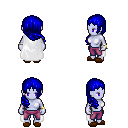
a pixel art fantasy rpg character, female body template, dark elf, purple skin, white cape, magenta pants, blue right-swept hairstyle, bracelets, brown slippers, four views (front, back, left, right), 2x2 character sprite sheet, small pixel art, hard edges, no anti-aliasing